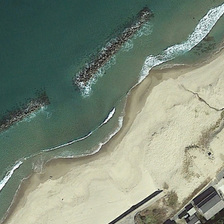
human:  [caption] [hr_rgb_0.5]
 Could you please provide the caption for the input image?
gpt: yellow beach is between blue ocean and several gray buildings .

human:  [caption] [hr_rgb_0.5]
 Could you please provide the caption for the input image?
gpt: yellow beach is between blue ocean and several gray buildings .

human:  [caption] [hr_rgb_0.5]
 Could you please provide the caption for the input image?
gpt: yellow beach is between blue ocean and several gray buildings .

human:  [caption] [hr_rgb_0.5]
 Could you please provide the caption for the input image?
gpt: yellow beach is between blue ocean and several gray buildings .

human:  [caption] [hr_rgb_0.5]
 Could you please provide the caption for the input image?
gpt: yellow beach is between blue ocean and several gray buildings .